Question: I wanna remove decimal number on Y axis in achartengine graph library as shown below :

CODE :
'''
public GraphicalView createIntent(List<double[]> values, float height_) {
height_ = (float) (height_ + 0.4);
String[] titles = new String[] { "Assignments" };
int[] colors = new int[] { getResources().getColor(
R.color.color_ff83ba20) };
XYMultipleSeriesRenderer renderer = buildBarRenderer(colors);
renderer.setOrientation(Orientation.HORIZONTAL);
if (height_ < 0)
height_ = 1;
setChartSettings(renderer, " ", " ", " ", 0, 5, 0, height_,
Color.BLACK, Color.BLACK);
renderer.setXLabels(0);
renderer.setYLabels(10);
renderer.setYLabelsPadding(10);
renderer.setMargins(new int[] { 50, 50, 10, 10 });
renderer.setInScroll(true); // for inscoroll
renderer.setClickEnabled(true);
renderer.setSelectableBuffer(100); // for fixed chart
int length = renderer.getSeriesRendererCount();
for (int i = 0; i < length; i++) {
SimpleSeriesRenderer seriesRenderer = renderer
.getSeriesRendererAt(i);
// seriesRenderer.setDisplayChartValues(true);
}
final GraphicalView grfv = ChartFactory.getBarChartView(getActivity(),
buildBarDataset(titles, values), renderer, Type.STACKED);
return grfv;
}
protected XYMultipleSeriesRenderer buildBarRenderer(int[] colors) {
XYMultipleSeriesRenderer renderer = new XYMultipleSeriesRenderer();
renderer.setAxisTitleTextSize(13);
renderer.setChartTitleTextSize(20);
renderer.setLabelsTextSize(13);
renderer.setLegendTextSize(13);
renderer.setBarSpacing(0.6);
renderer.setShowGridX(true);
renderer.setShowGridY(true);
renderer.setGridColor(getResources().getColor(R.color.color_0dffffff));
renderer.setMarginsColor(getResources().getColor(R.color.color_eeeded));
renderer.setXLabelsColor(getResources().getColor(R.color.color_black));
renderer.setYLabelsColor(0, getResources()
.getColor(R.color.color_black));
renderer.setBarWidth(60);
renderer.setApplyBackgroundColor(true);
renderer.setBackgroundColor(getResources().getColor(
R.color.color_fbfbfc));
renderer.setMarginsColor(getResources().getColor(R.color.color_fbfbfc));
renderer.setInScroll(true); // for inscoroll
renderer.setClickEnabled(true);
renderer.setSelectableBuffer(100); // for fixed chart
int length = colors.length;
for (int i = 0; i < length; i++) {
SimpleSeriesRenderer r = new SimpleSeriesRenderer();
r.setColor(colors[i]);
r.setChartValuesSpacing(15);
renderer.addSeriesRenderer(r);
}
return renderer;
}
protected XYMultipleSeriesDataset buildBarDataset(String[] titles,
List<double[]> values) {
XYMultipleSeriesDataset dataset = new XYMultipleSeriesDataset();
int length = titles.length;
for (int i = 0; i < length; i++) {
CategorySeries series = new CategorySeries(titles[i]);
double[] v = values.get(i);
int seriesLength = v.length;
for (int k = 0; k < seriesLength; k++) {
series.add(v[k]);
// series.add(v[k]);
}
XYSeries d = series.toXYSeries();
if (values.get(i)[0] > 0)
d.addAnnotation((int) (values.get(i)[0]) + "", 1,
values.get(i)[0] + 0.05);
if (values.get(i)[1] > 0)
d.addAnnotation((int) (values.get(i)[1]) + "", 2,
values.get(i)[1] + 0.05);
if (values.get(i)[2] > 0)
d.addAnnotation((int) (values.get(i)[2]) + "", 3,
values.get(i)[2] + 0.05);
if (values.get(i)[3] > 0)
d.addAnnotation((int) (values.get(i)[3]) + "", 4,
values.get(i)[3] + 0.05);
// d.addAnnotation("hi", 3.4, 5);
// d.addAnnotation("hi", 4.4, 4);
dataset.addSeries(d);
}
return dataset;
}
protected void setChartSettings(XYMultipleSeriesRenderer renderer,
String title, String xTitle, String yTitle, double xMin,
double xMax, double yMin, double yMax, int axesColor,
int labelsColor) {
renderer.setChartTitle(title);
renderer.setYLabelsAlign(Align.RIGHT);
renderer.setXTitle(xTitle);
renderer.setYTitle(yTitle);
renderer.setXAxisMin(xMin);
renderer.setXAxisMax(xMax);
renderer.setYAxisMin(yMin);
renderer.setYAxisMax(yMax);
renderer.setMargins(new int[] { 10, 65, 10, 0 });
renderer.setAxesColor(axesColor);
renderer.setLabelsColor(Color.BLACK);
renderer.setInScroll(true); // for inscoroll
renderer.setClickEnabled(true);
renderer.setSelectableBuffer(100); // for fixed chart
}
'''
I want Y axis to show complete Integer numbers only ,
any help will be appreciated.
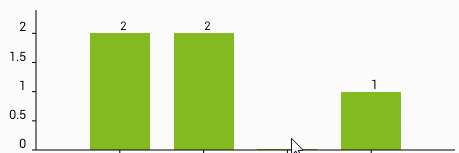
Answer: The axis values are dynamically generated based on the range values.
One solution could be to just remove the default labels and add custom ones like this:
'''
renderer.addYTextLabel(y, y + "");
'''
where y is an integer value.